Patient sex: M
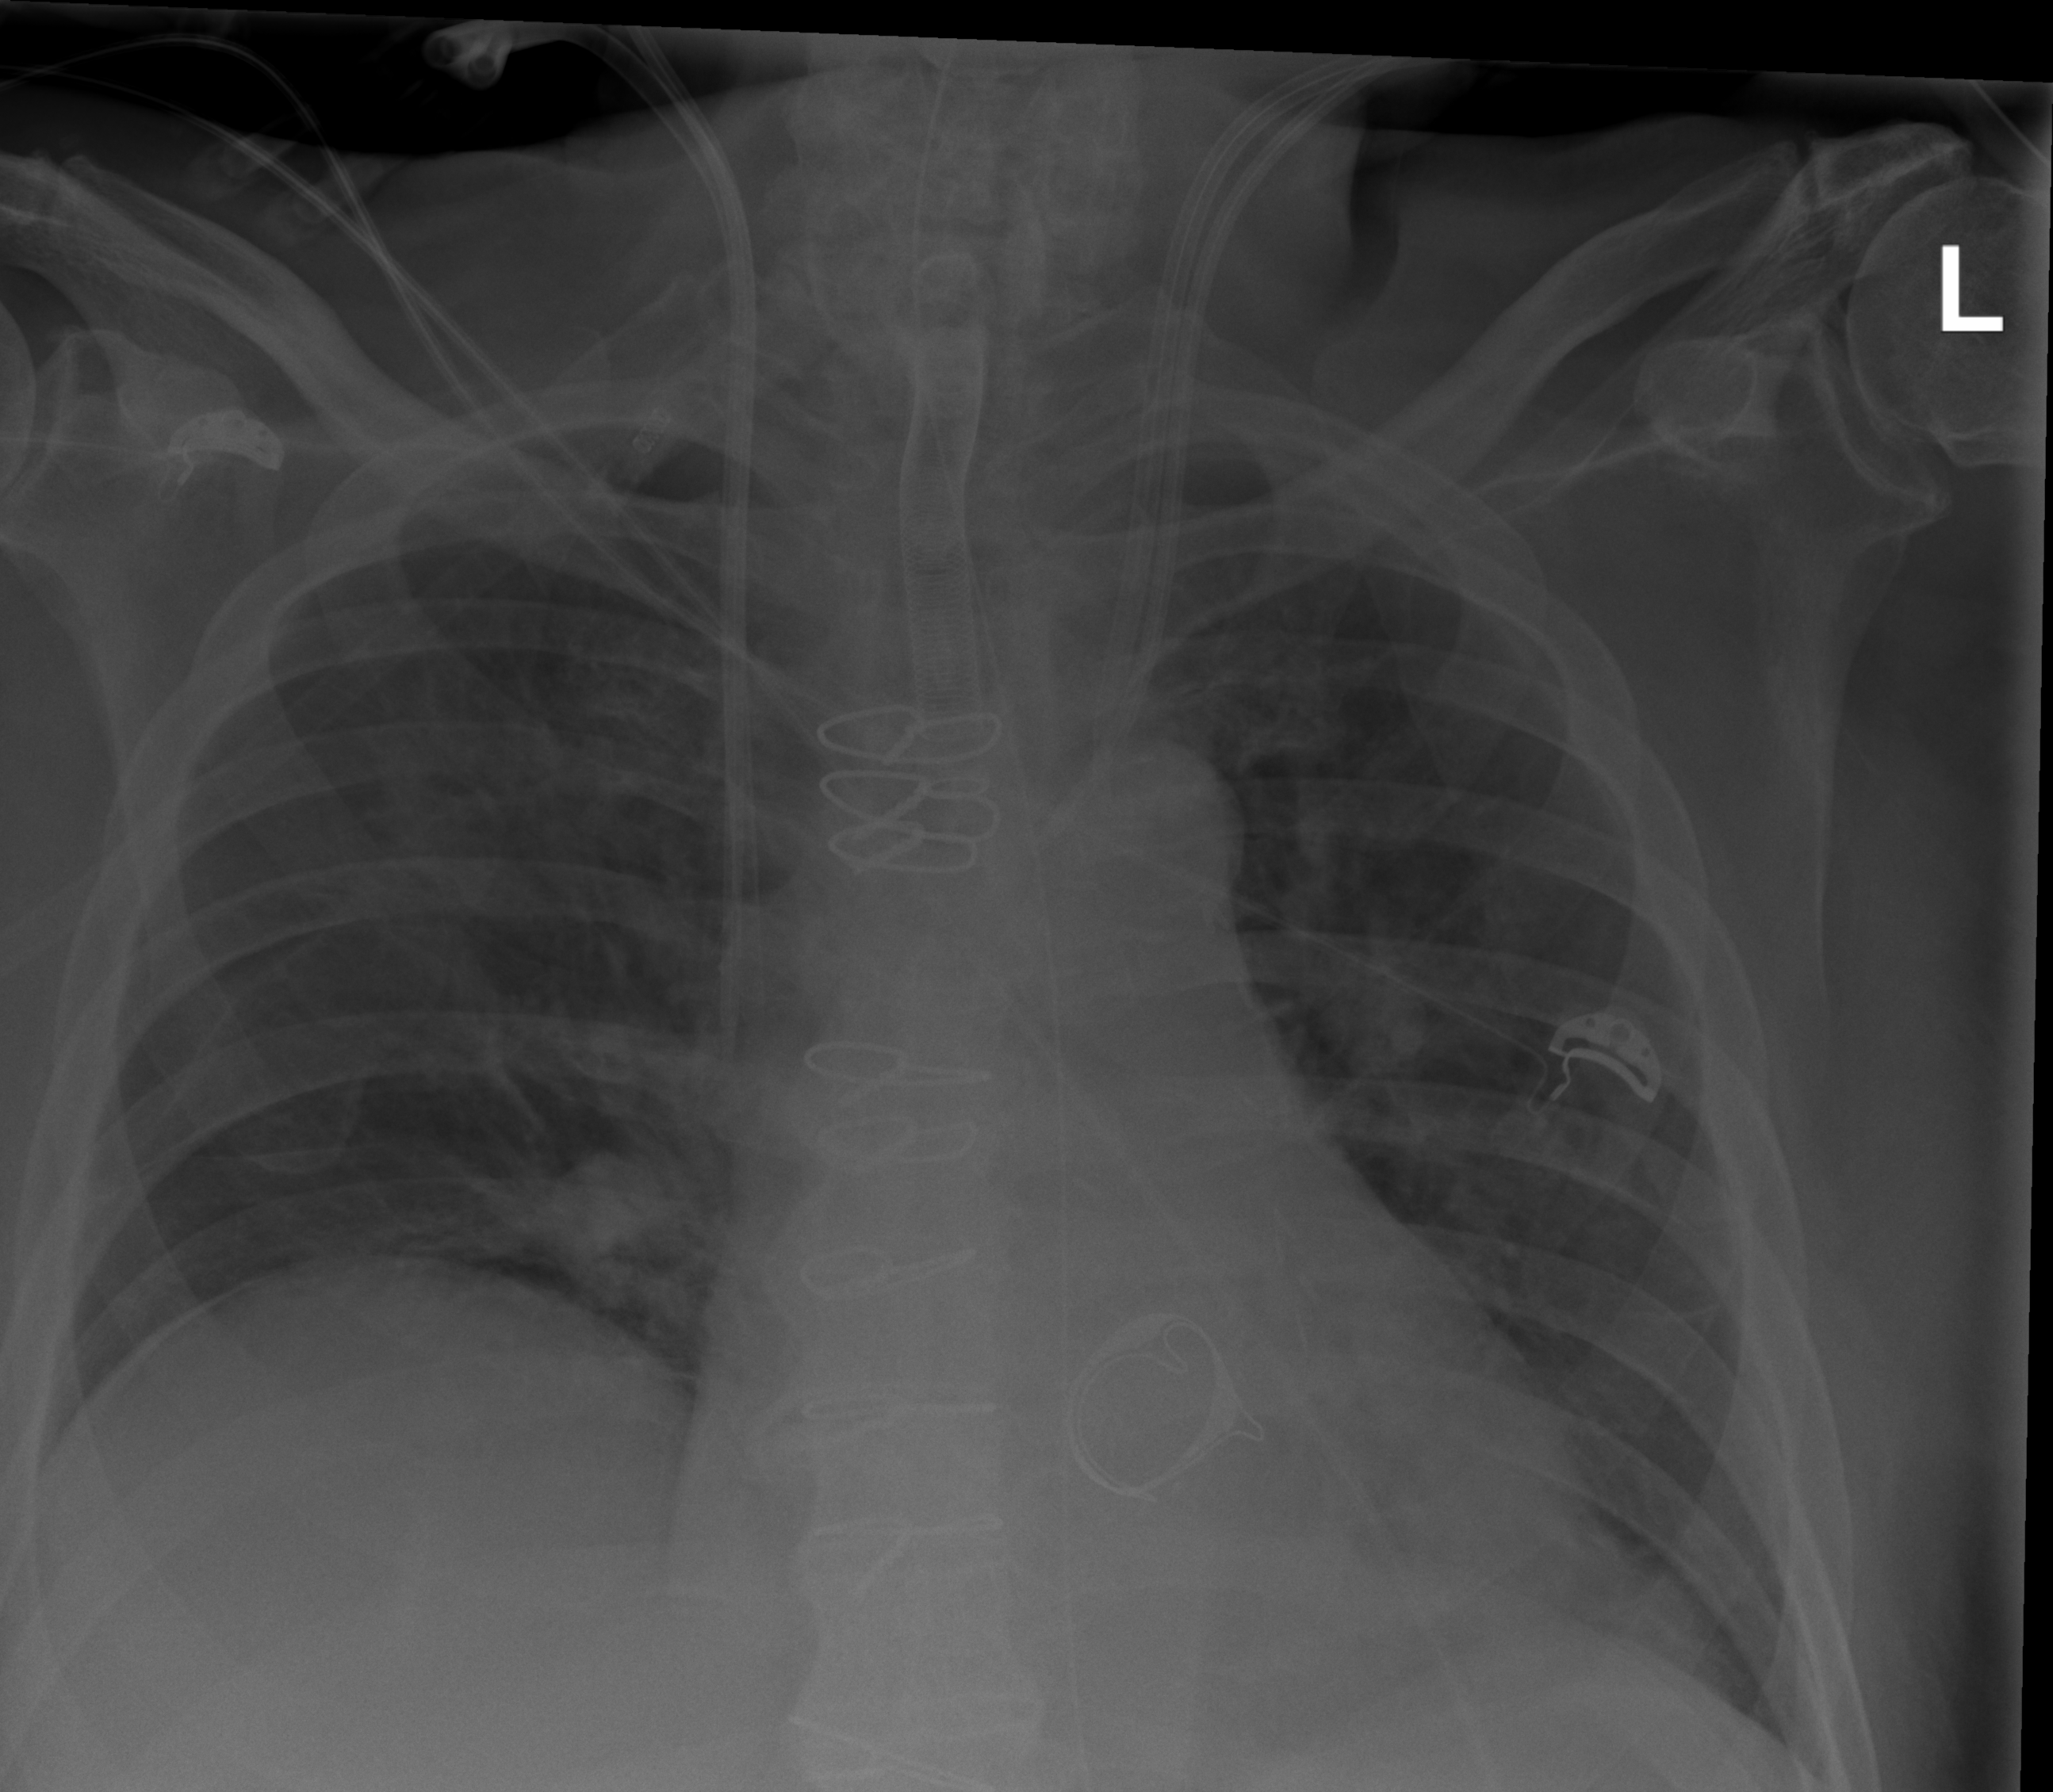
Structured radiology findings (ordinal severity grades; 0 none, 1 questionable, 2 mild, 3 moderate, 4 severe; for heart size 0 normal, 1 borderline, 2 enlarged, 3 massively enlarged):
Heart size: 2
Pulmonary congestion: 2
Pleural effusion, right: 0
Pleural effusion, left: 2
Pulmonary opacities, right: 0
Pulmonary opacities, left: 0
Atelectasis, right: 0
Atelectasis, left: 0